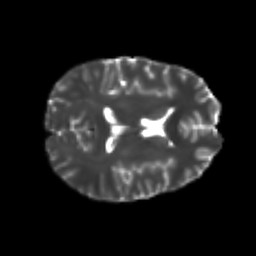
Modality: T2w
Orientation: axial
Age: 22
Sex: female
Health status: healthy
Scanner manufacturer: philips
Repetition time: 7.475 s
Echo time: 0.08753 s